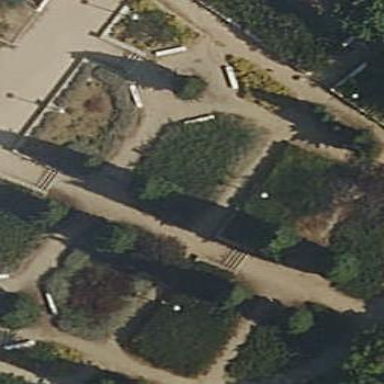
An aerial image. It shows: Garden with kerb barrier.